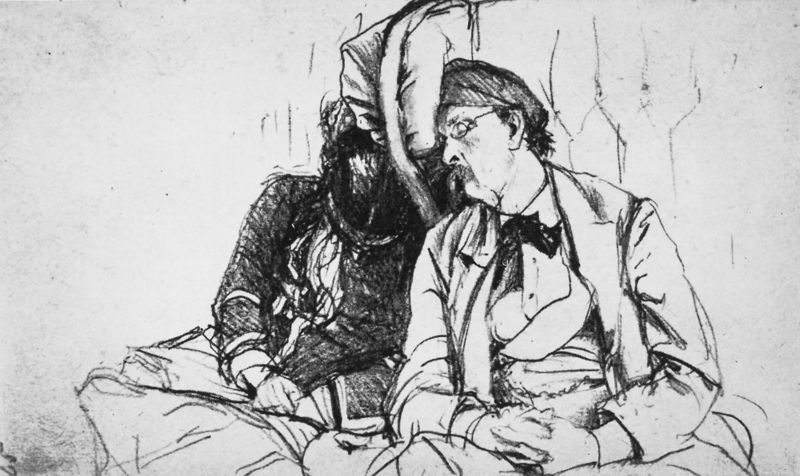
Titel: Schlafende im Abteil
Künstler: Adolph Menzel
Institution: Berlin, Staatliche Museen - Preußischer Kulturbesitz
Schlagwörter: feder, mann, schlaf, sitzen, hut, hüte, kopfbedeckungen, zeichnung, rock, anzug, jacke, mütze, mützen, hände, paar, blatt, kopfbedeckung, schlafen, gefaltet, fliege, brille, müde, anlehnen, gemeinsam, kuscheln, im sitzen, britlle, brielle